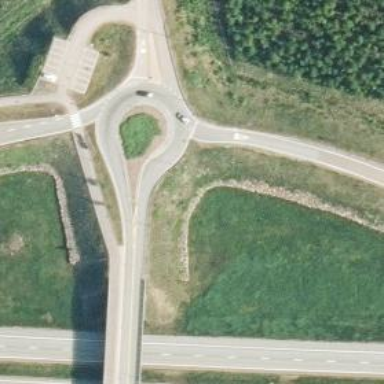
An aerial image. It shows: Roundabout at tertiary road junction.